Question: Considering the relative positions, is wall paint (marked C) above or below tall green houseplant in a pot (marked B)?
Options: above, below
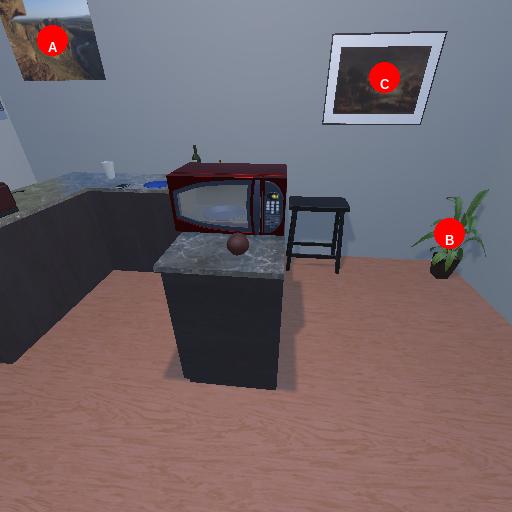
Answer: above